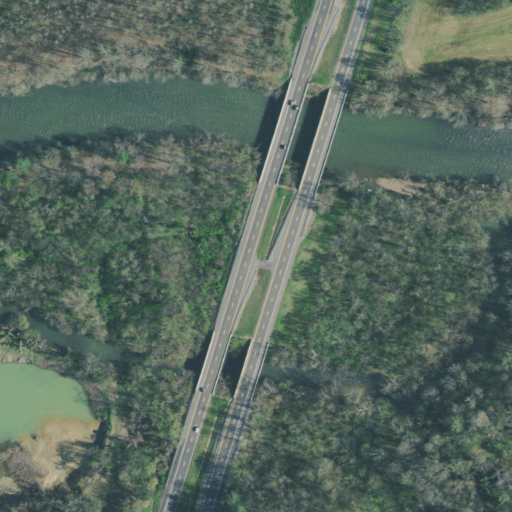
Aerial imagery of island in Tennessee named Vinson Island containing deciduous forest, open water, mixed forest, medium intensity development, open development, low intensity development, pasture, grassland, and woody wetlands